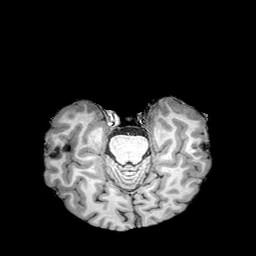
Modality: T1w
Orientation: coronal
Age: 26
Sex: male
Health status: healthy